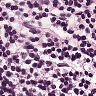
Metastatic tissue present: no